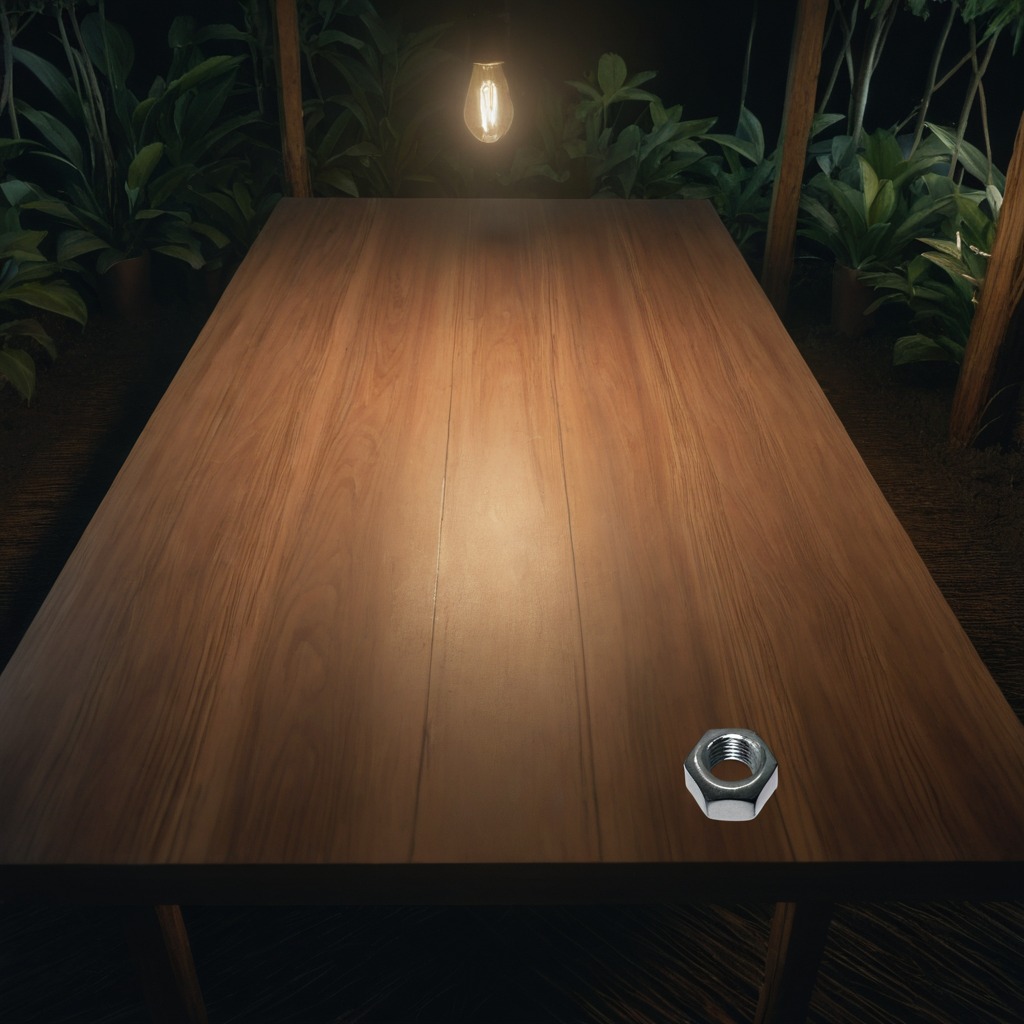
A metal nut is lying on a wooden table inside a jungle field workshop tent at night with soft shadows.